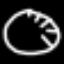
Label: clock